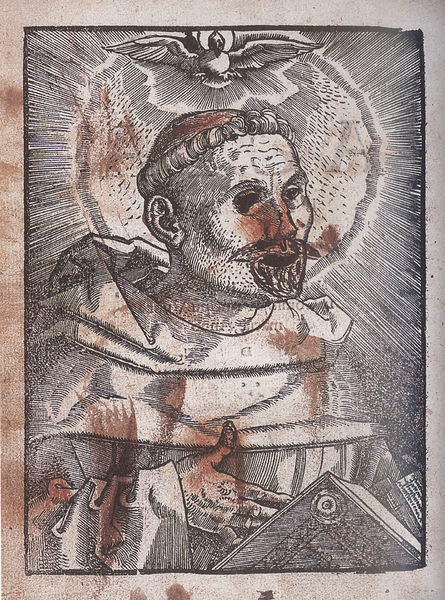
Titel: Martin Luther; verunstaltet mit Feder und Tinte
Künstler: Hans Baldung Grien
Institution: Marburg, Universitätsbibliothek
Schlagwörter: flügel, kopf, vogel, haar, ohr, schwarz, zeichnung, rot, alt, bart, augen, taube, porträt, gewand, bücher, grafik, schnurbart, blut, buch, strahlen, haarkranz, kranz, schein, heiligenschein, christlich, religiös, mönch, heilig, kupferstich, franziskaner, tonsur, heiliger geist, blutig, aura, augenhöhle, schwarze augen, halbpprofil, scharfffur, creepy